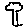
Label: tree